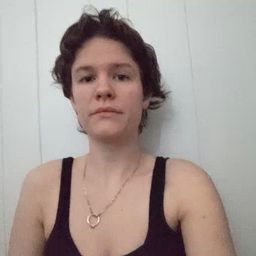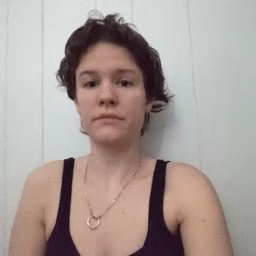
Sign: wake